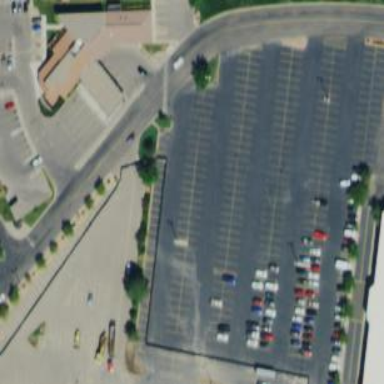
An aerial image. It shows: Asphalt driveway for service vehicles.